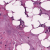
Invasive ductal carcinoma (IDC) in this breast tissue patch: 0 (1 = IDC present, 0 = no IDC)